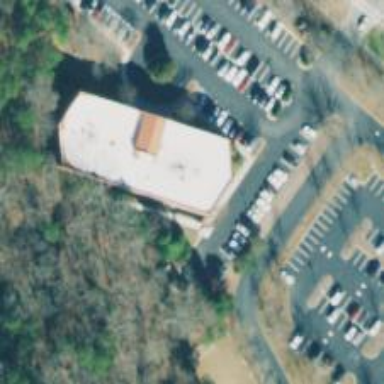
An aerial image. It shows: Healthcare clinic.